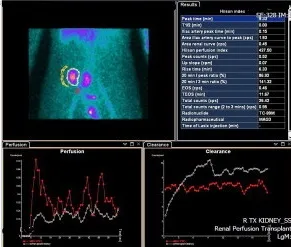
Renal perfusion study - MAG 3.
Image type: radiology (spect)